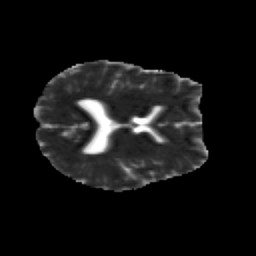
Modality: MD
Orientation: axial
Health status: healthy
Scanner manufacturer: siemens
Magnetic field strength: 3 T
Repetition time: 12 s
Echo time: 0.092 s